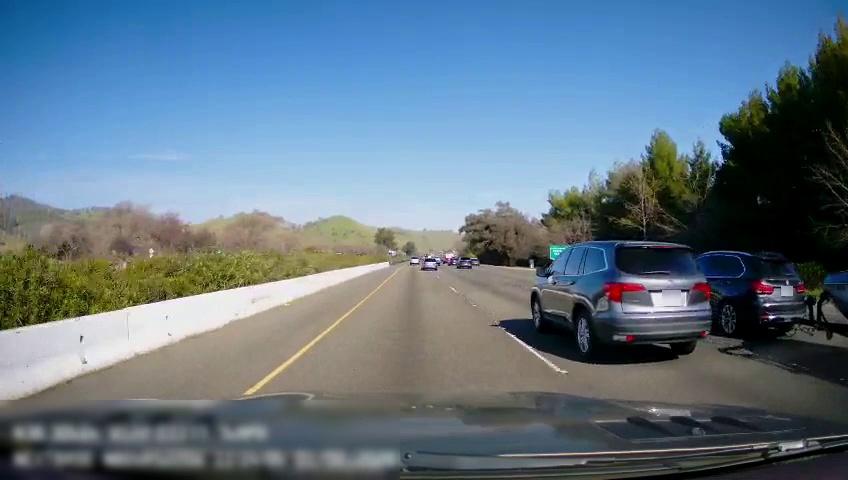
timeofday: Day
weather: Sunny
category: Drivable Space
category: Vehicles | Car
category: Vehicles | SUV
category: Vehicles | Truck
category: Vehicles | Car
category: Vehicles | SUV
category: Vehicles | Truck
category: Vehicles | SUV
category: Vehicles | Other LV
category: Vehicles | SUV
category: Vehicles | SUV
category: Lanes | Current Lane
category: Lanes | Current Lane
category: Lanes | Alternate Lane
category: Traffic | Signs